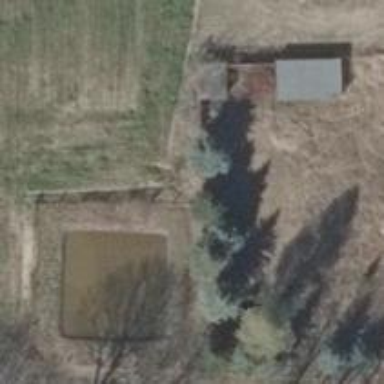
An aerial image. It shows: Fence.